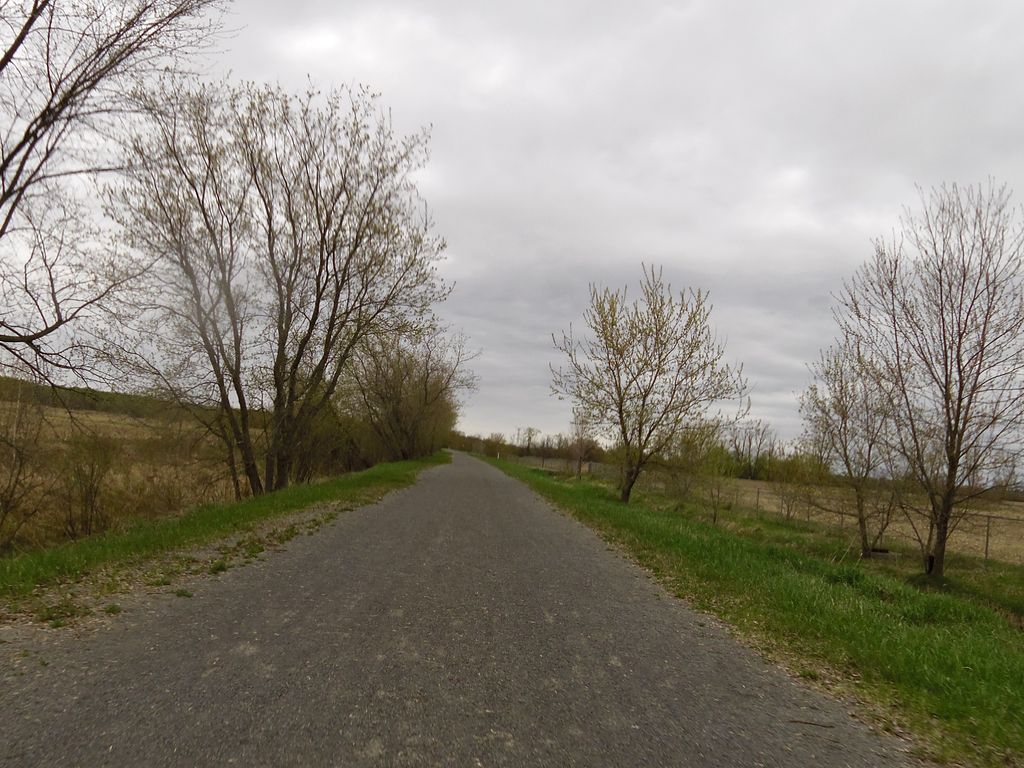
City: ottawa-gatineau